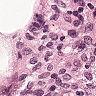
Metastatic tissue present: no